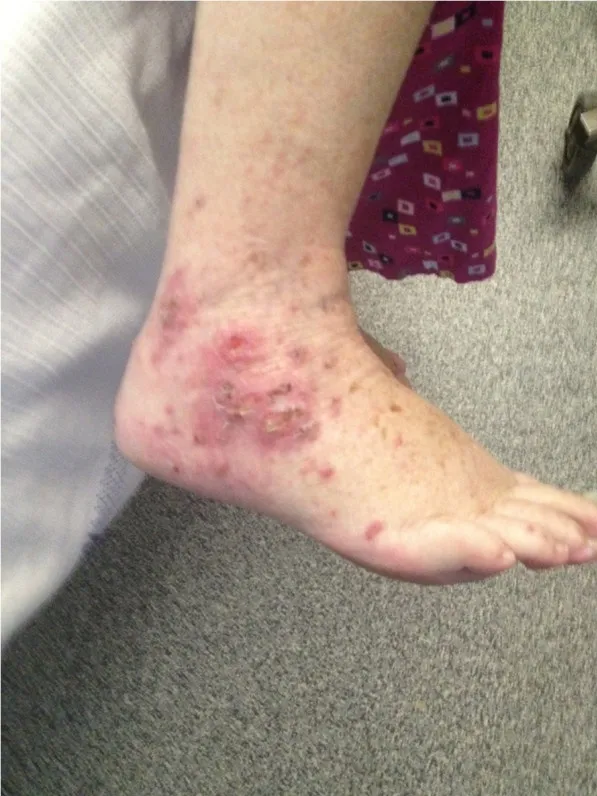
Photograph of the right ankle and foot showing an erythematous papular rash with ulcerations on presentation.
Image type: medical_photograph (skin_photograph)